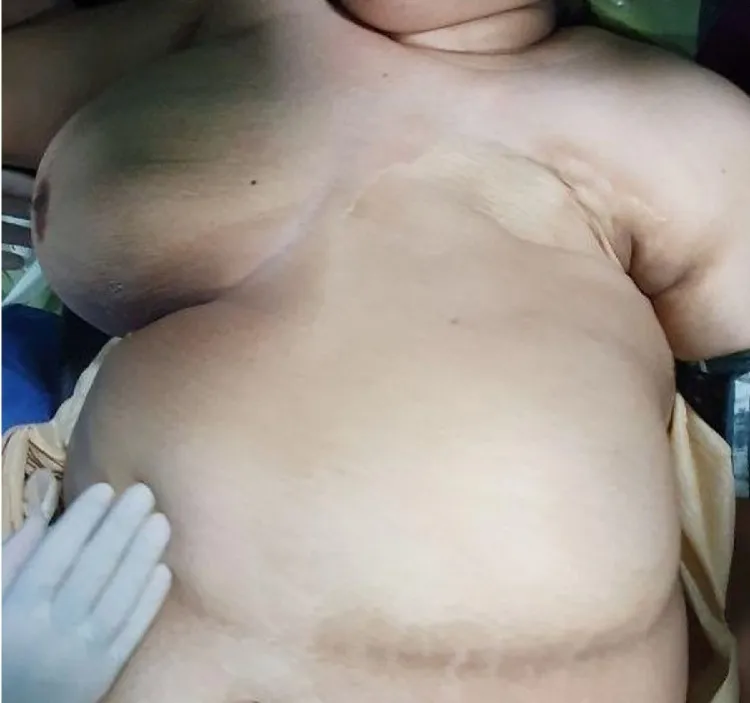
Preoperative photo showing large right breast with absence of left breast.
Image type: medical_photograph (skin_photograph)